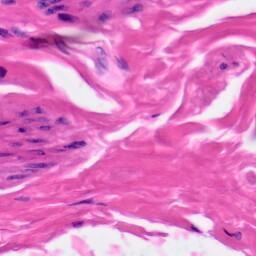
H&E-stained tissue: Skin